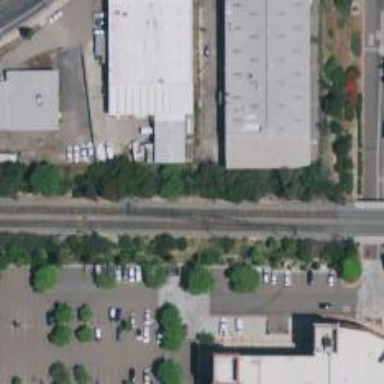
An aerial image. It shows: Light rail railway line with electrification through contact lines.